Field crop: maize
Growth stage: 2
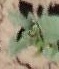
Species: datura